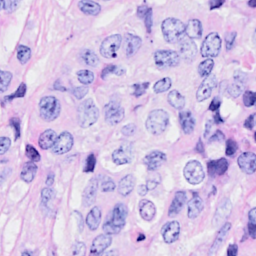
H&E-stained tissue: Breast